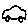
Label: car